【题型】选择题　【知识点】函数　【难度】easy
已知函数$f(x)=\begin{cases}
x^2 + 2x - 3, & x\leq 0 \\
-2 + \ln x, & x>0
\end{cases}$，若方程$f(x)=k$的实数解恰有两个，则实数$k$的取值范围是（\quad）
\vspace{1em}
\noindent A. $k\leq -4$\qquad B. $-4<k<-3$\qquad C. $k=-4$或$k>-3$\qquad D. $k=-4$或$k\geq -3$
【解答】
\noindent 【答案】$C$\\
\noindent 【解析】当$x\leq 0$时，函数$f(x)=x^2+2x-3$在$(-\infty,-1]$上单调递减，函数值集合为$[-4,+\infty)$，\\
\noindent 在$[-1,0]$上单调递增，函数值集合为$[-4,-3]$；\\
\noindent 当$x>0$时，$f(x)=-2+\ln x$在$(0,+\infty)$上递增，函数值集合为$\mathbf{R}$，\\
\noindent 在直角坐标系内作出函数$y=f(x)$的图象与直线$y=k$，\\

\noindent 由图象知，当$k=-4$或$k>-3$时，直线$y=k$与函数$y=f(x)$的图象有两个交点，\\
\noindent 即方程$f(x)=k$有两个实数解. 故选$C$.
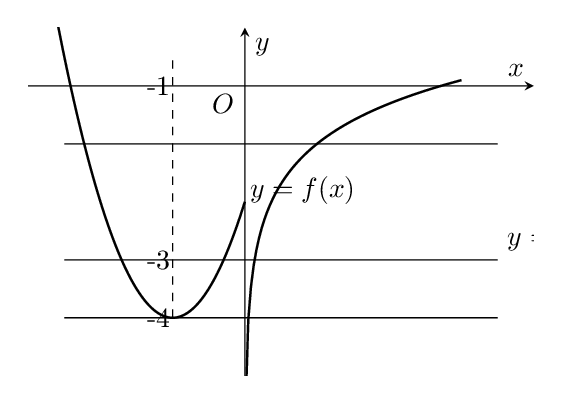